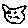
Label: cat